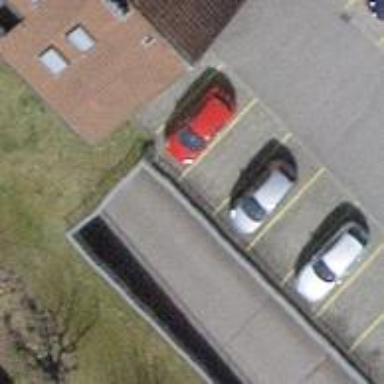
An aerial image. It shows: Parking entrance.